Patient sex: M
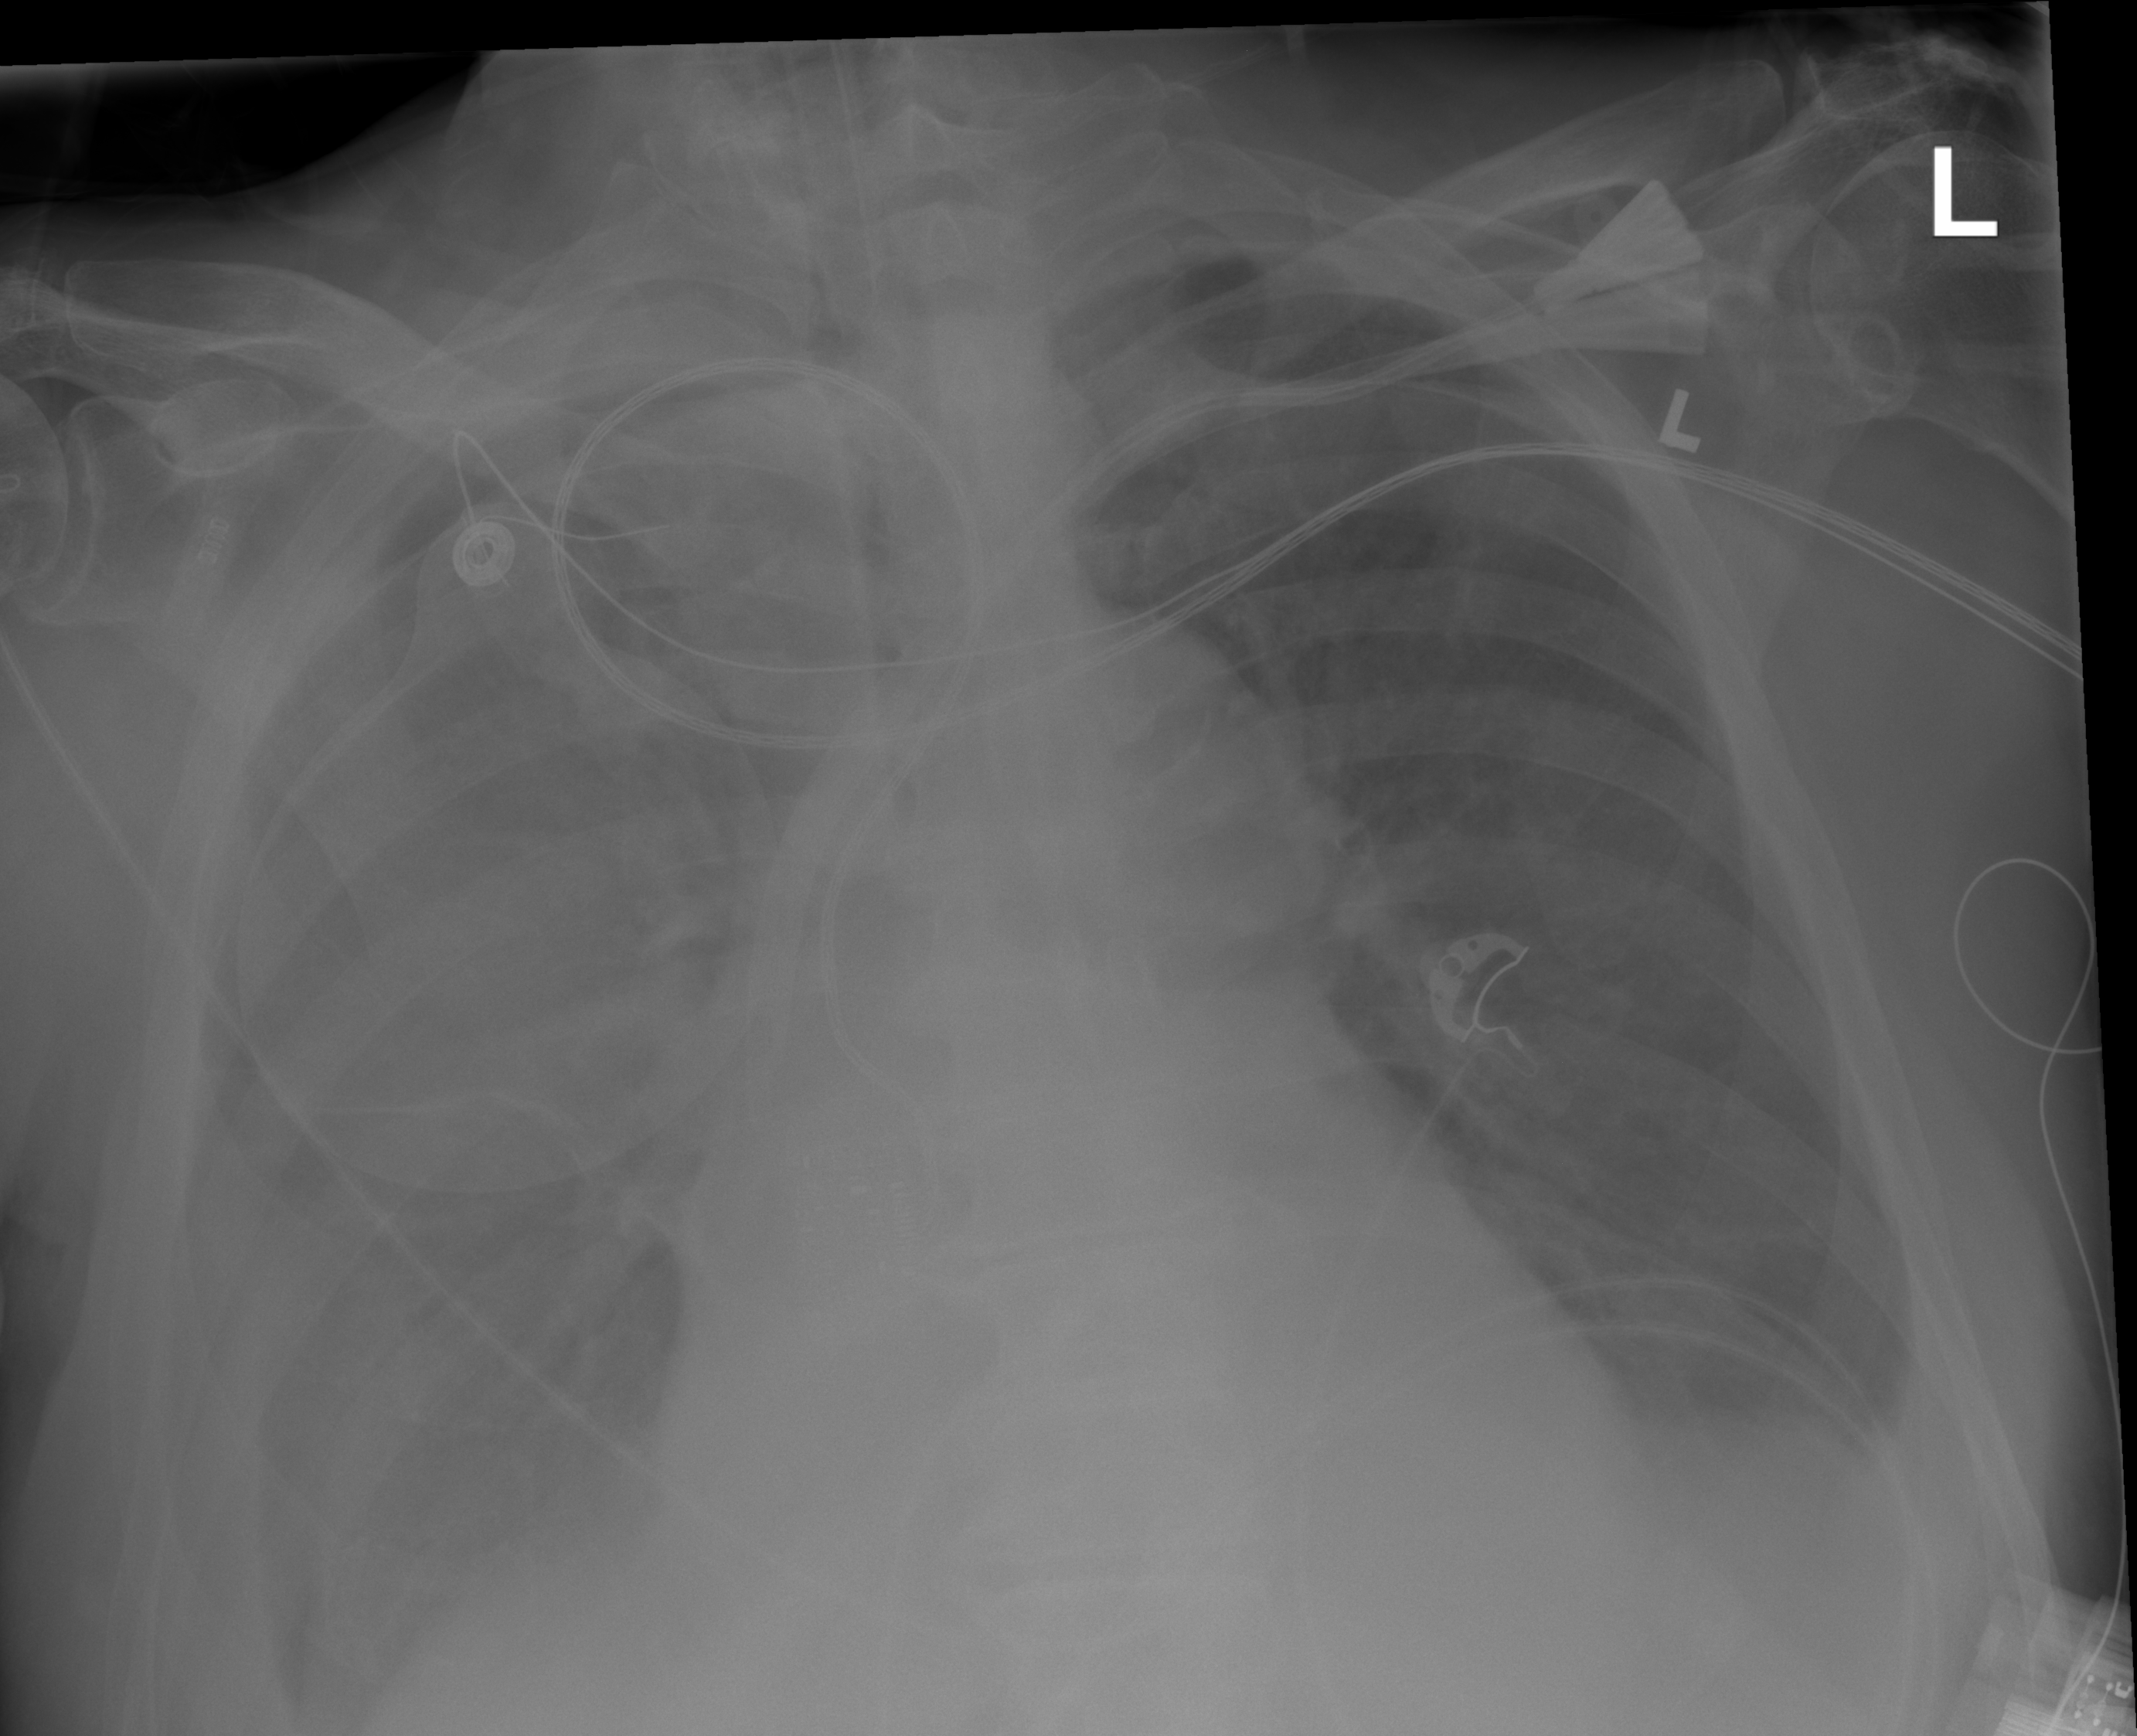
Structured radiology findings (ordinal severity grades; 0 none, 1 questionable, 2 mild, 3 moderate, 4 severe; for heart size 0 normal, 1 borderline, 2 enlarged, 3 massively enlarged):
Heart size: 0
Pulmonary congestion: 0
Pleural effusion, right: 3
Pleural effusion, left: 1
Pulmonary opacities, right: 0
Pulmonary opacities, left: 0
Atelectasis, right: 2
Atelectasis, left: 1